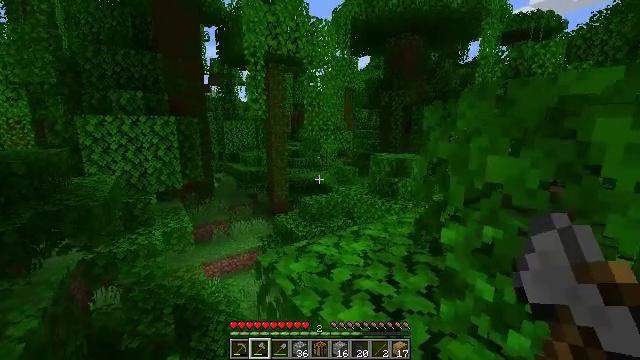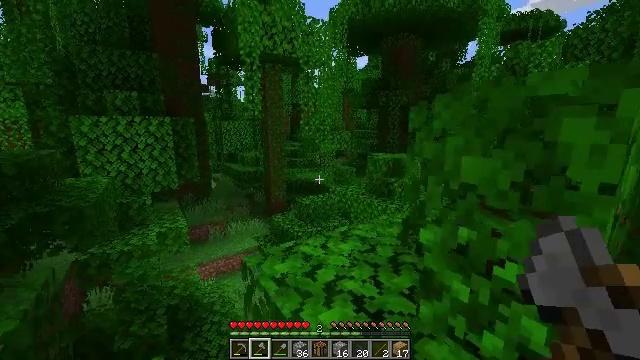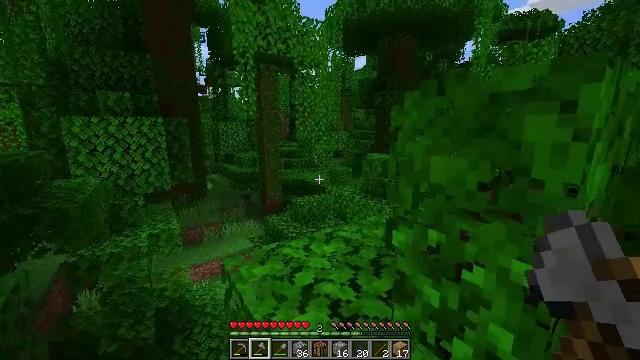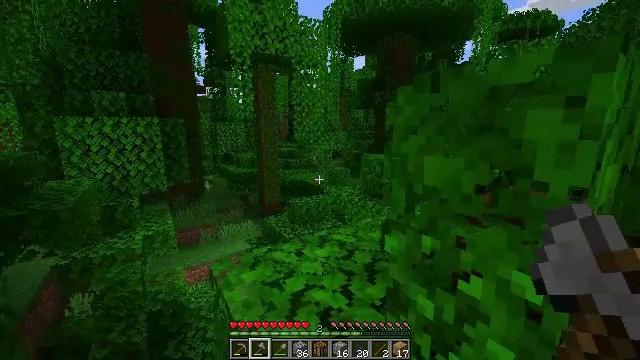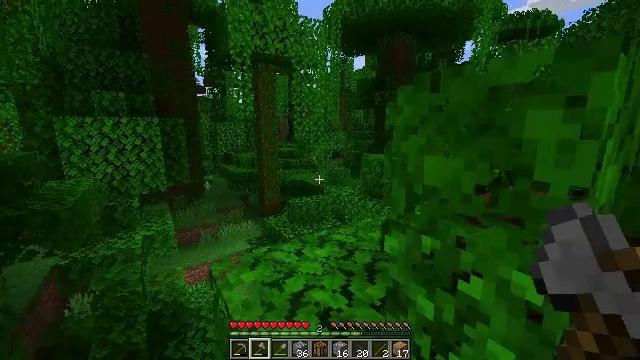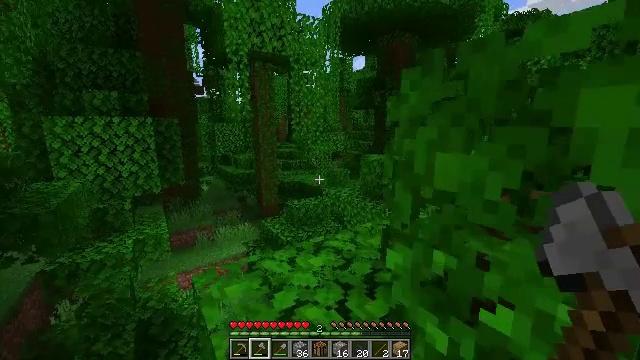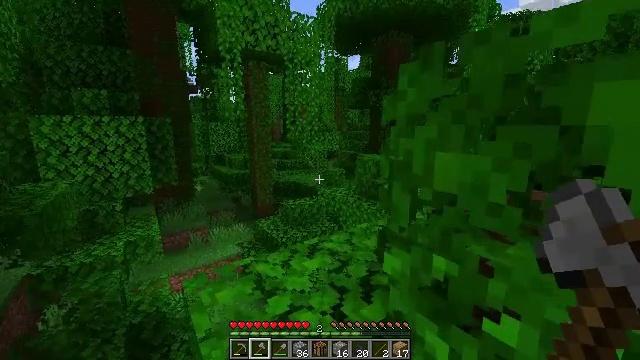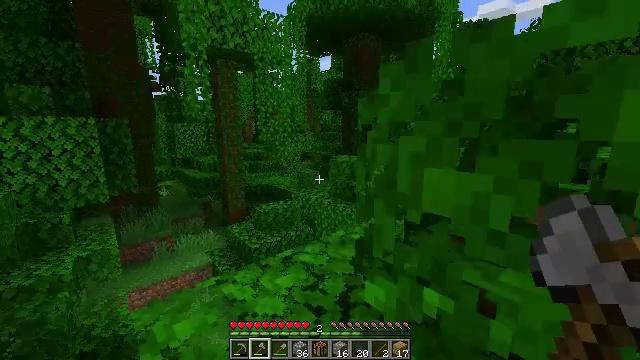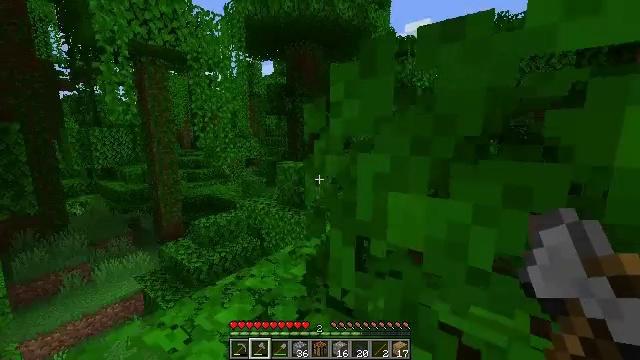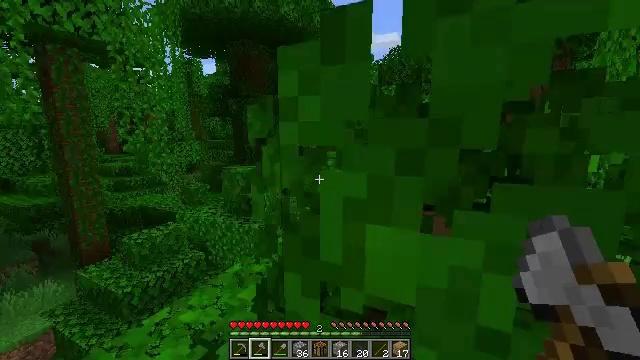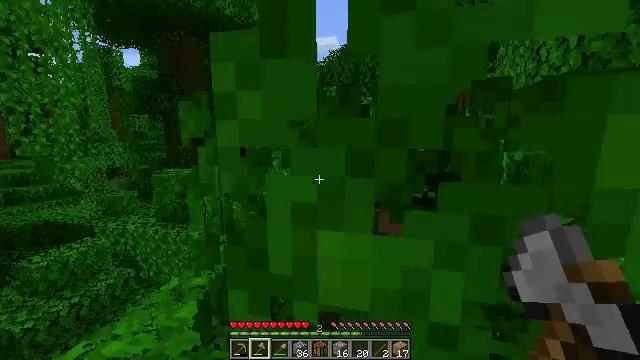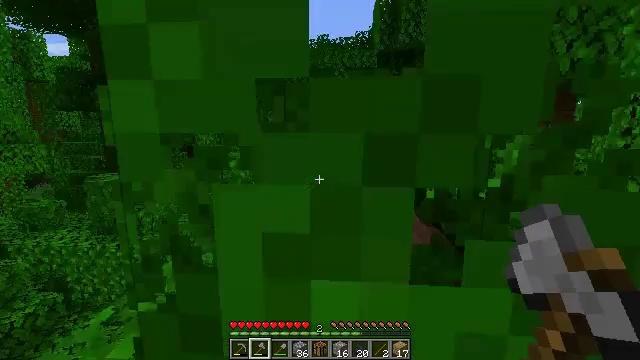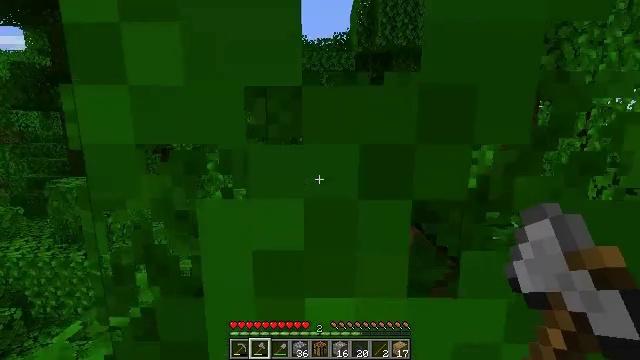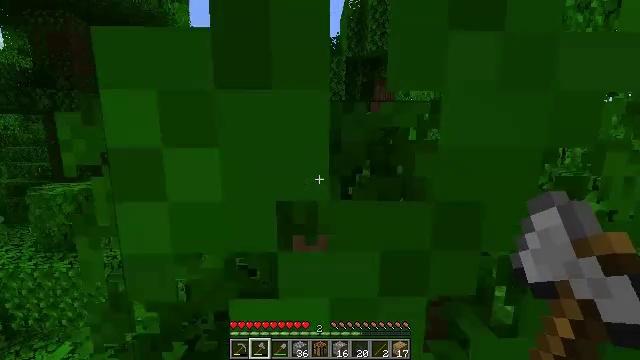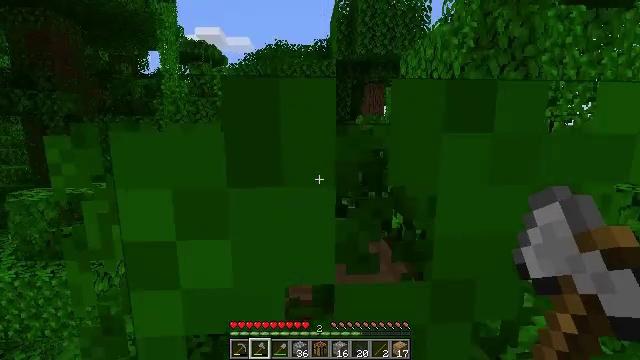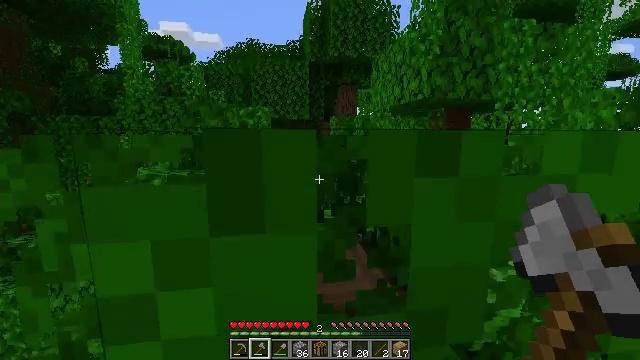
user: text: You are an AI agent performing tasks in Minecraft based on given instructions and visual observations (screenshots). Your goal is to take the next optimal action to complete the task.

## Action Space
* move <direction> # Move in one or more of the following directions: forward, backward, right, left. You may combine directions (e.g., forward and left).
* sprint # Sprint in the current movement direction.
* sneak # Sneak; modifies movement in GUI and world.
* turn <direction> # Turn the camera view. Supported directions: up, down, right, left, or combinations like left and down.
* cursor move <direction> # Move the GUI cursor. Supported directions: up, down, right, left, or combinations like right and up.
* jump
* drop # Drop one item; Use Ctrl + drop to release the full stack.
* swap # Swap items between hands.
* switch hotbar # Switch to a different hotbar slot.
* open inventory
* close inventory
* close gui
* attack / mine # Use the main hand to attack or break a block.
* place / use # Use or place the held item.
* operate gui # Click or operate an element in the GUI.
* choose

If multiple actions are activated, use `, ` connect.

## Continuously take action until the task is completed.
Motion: motion action
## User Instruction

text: Eliminate the parrot.
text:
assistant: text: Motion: move right
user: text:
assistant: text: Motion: move forward and move right
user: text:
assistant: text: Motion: move forward
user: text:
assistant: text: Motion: move forward
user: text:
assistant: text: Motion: move forward
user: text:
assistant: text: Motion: move forward, turn right
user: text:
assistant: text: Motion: move forward, turn right
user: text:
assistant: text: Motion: move forward, turn right and up
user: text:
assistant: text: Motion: move forward, turn right
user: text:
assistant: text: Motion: move forward, turn right
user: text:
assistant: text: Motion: move forward, turn right
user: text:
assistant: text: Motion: move forward, turn right
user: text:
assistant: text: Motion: move forward, turn right
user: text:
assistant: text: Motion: move forward, turn right
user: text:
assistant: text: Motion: move forward, turn right
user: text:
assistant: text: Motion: move forward, turn right
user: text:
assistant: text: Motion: move forward, turn right
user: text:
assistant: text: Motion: move forward, turn right
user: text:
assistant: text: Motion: move forward, turn right
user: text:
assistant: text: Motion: move forward
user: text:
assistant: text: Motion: move forward
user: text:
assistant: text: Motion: move forward
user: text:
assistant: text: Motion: move forward
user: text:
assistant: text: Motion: move forward
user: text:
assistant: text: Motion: move forward
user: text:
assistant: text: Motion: move forward
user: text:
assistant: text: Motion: move forward, turn left and down
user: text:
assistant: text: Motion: move forward, turn left
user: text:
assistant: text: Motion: move forward
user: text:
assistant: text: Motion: move forward